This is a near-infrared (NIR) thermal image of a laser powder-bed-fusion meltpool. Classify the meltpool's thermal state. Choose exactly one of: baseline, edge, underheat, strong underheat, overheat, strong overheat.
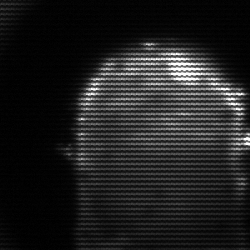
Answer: baseline